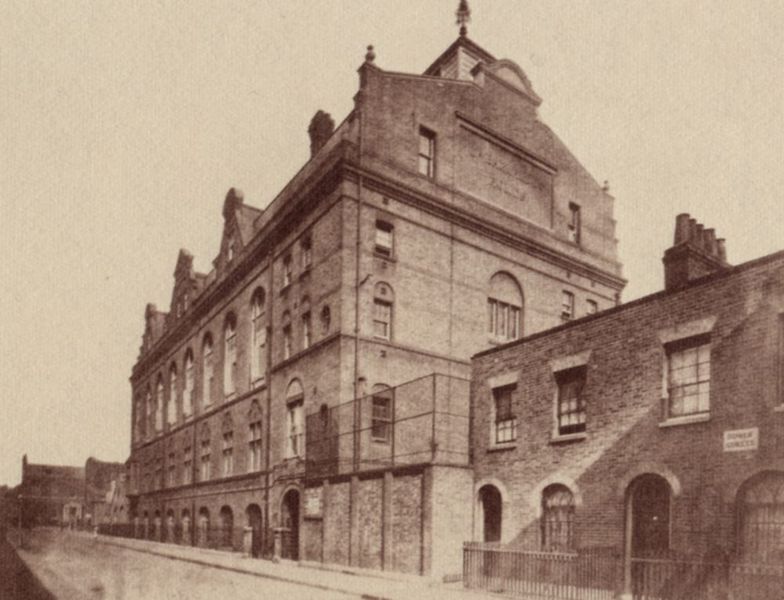
Titel: Der neue Flügel des Kinderheims für Jungen in der Bower Street
Künstler: Thomas John Barnardo
Schlagwörter: baum, himmel, schatten, weiß, gelb, stadt, braun, fenster, glas, grau, holz, licht, schwarz, strasse, tür, dach, gebäude, haus, weg, zaun, beige, alt, wand, architektur, geschichte, stein, bild, nass, gitter, england, rosa, kamin, kamine, schornstein, deutschland, balkon, schrift, bogen, fassade, perspektive, türen, schule, dächer, giebel, mauer, schornsteine, ziegel, vergilbt, backstein, fabrik, werbung, sepia, industrie, rundbogen, white, black, windows, metall, graun, tor, zinnen, foto, fotografie, photographie, regen, bögen, eingang, erker, schild, wohnhaus, berlin, bürgersteig, gehsteig, sprossen, torbogen, gauben, mauerwerk, schwarz weiss, gehweg, trottoir, reklame, arkaden, photo, portal, tore, fenstergitter, hellgrau, mansarde, rundbögen, house, street, etagen, gaube, käfig, krankenhaus, fotographie, fenstersprossen, stockwerke, vergangenheit, speicher, lager, antenne, gibel, flachdach, hinweis, straßenzug, bogenfenster, fensterfront, spitzdach, stadthaus, zeigel, anstalt, mansarden, klotz, mehrgeschossig, industrielle revolution, offiziell, ffotografie, gefägnis, öffnngen, 20. jahrhundert, resgen